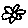
Label: flower